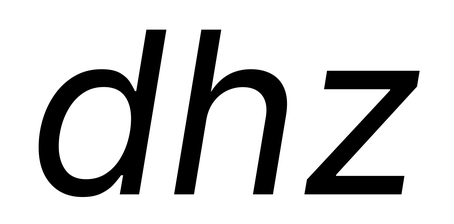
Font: Inter-Italic_Italic